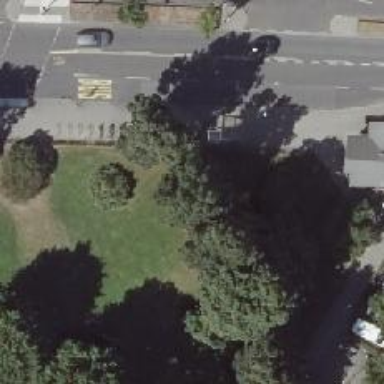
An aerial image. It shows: Park with lush trees.